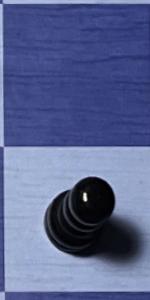
Label: Pawn_Black